Question: I have 3 instance of 'sql server':
'''
MSSQLSERVER
SQLEXPRESS
SQLEXPRESS2008R2
'''
I want to connect to 'SQLEXPRESS2008R2' by this command:
'''
sqlcmd -s .\SQLEXPRESS2008R2 -e
'''
and than run this command:
'''
use Dbs_TickSoft
go
'''
but show me this error:
'''
Database 'Dbs_TickSoft' does not exist...
'''
If my database is connected:

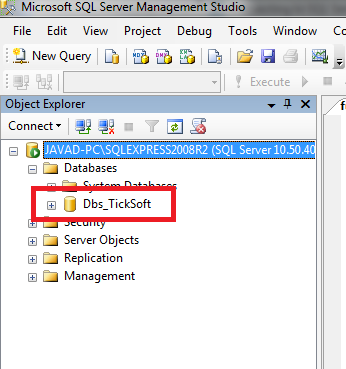
Answer: Looking at the 'sqlcmd' <URL> arguments. The former specifies the column-separator character, while the latter specifies the SQL instance instance of to connect to. So changing your command to
'''
sqlcmd -S .\SQLEXPRESS2008R2 -e
'''
with the upper case "S" should work.